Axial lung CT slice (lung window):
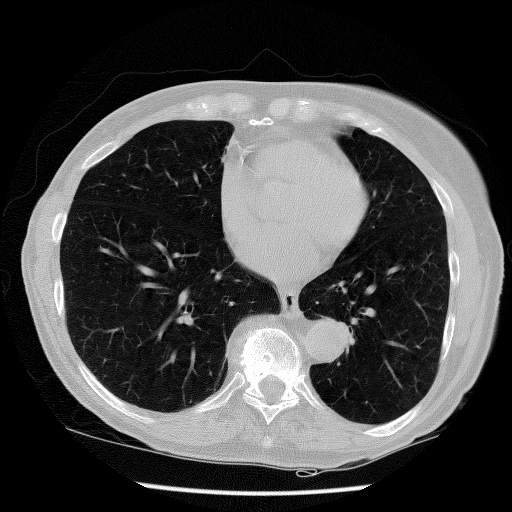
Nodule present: no